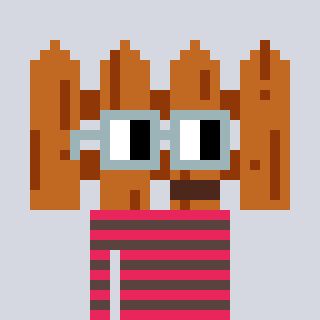
a pixel art character with square dark gray glasses, a fence-shaped head and a darkbrown-colored body on a cool background